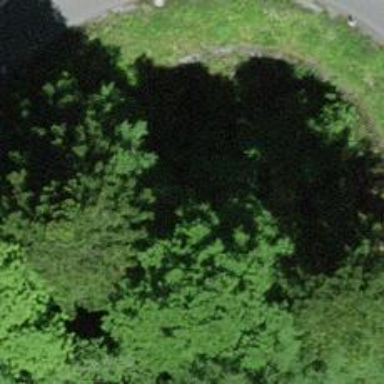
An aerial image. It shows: Culvert tunnel.